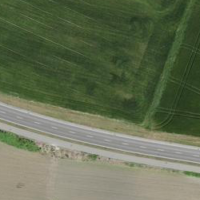
EUNIS habitat code: 52
Species observed at this site:
Cyperus esculentus